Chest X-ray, PA view. Patient: 23 years old, sex F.
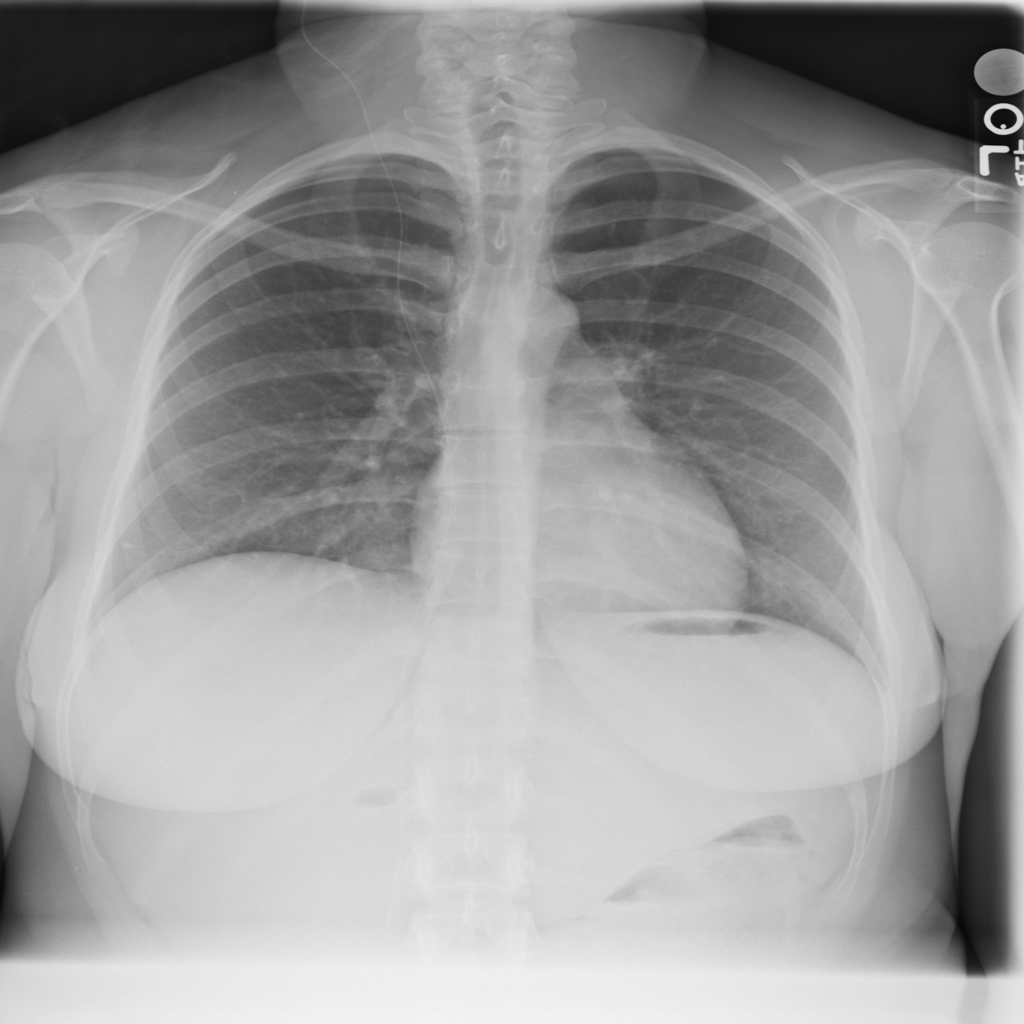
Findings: No Finding